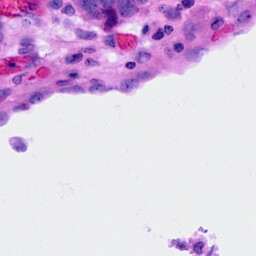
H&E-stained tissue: Ovarian